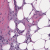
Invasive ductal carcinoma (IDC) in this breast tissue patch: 1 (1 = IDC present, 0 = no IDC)